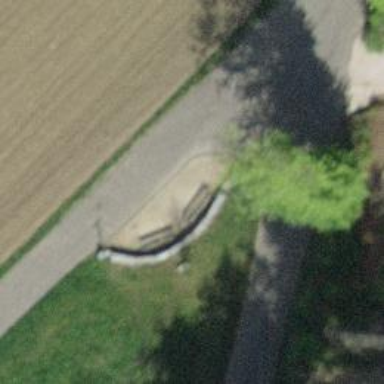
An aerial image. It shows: Bench.